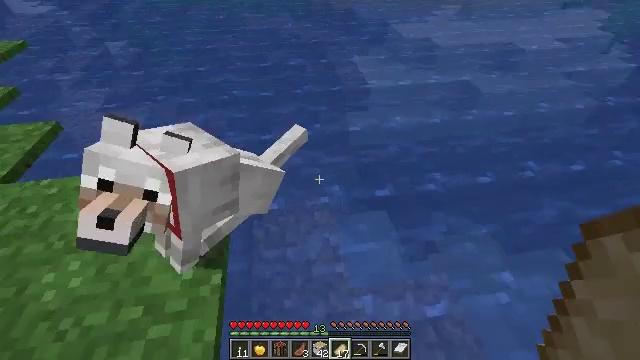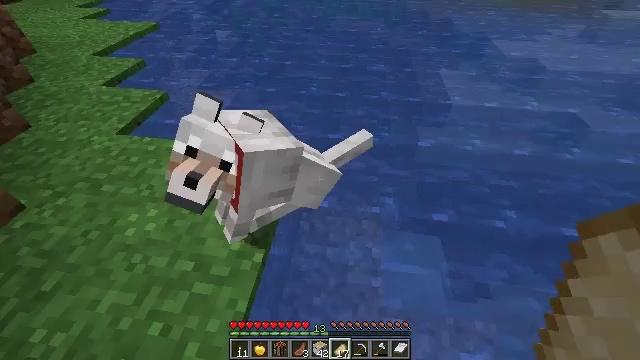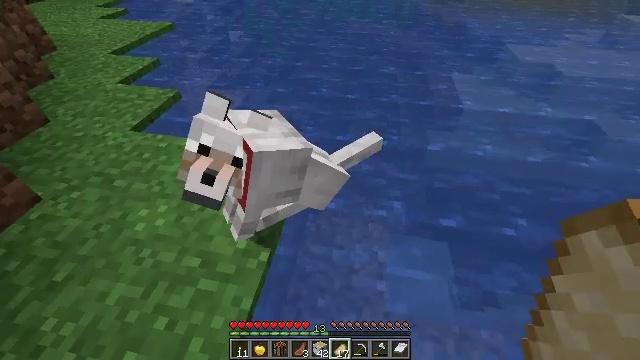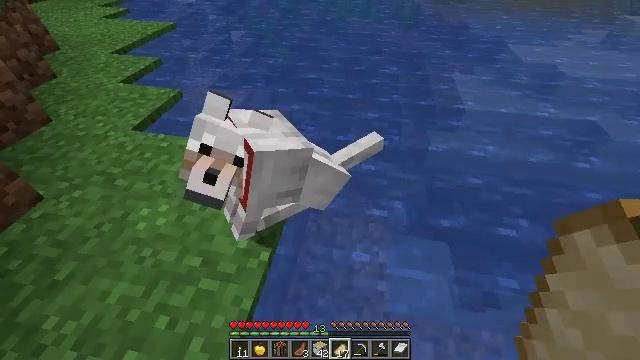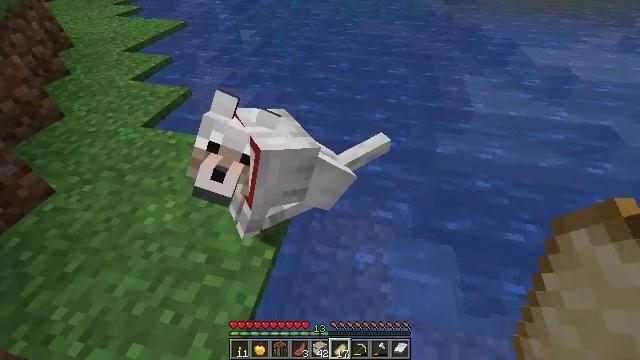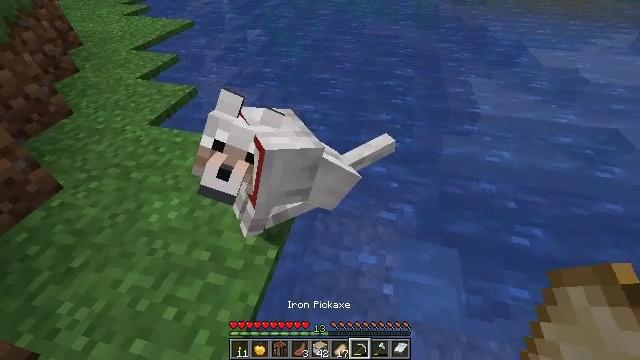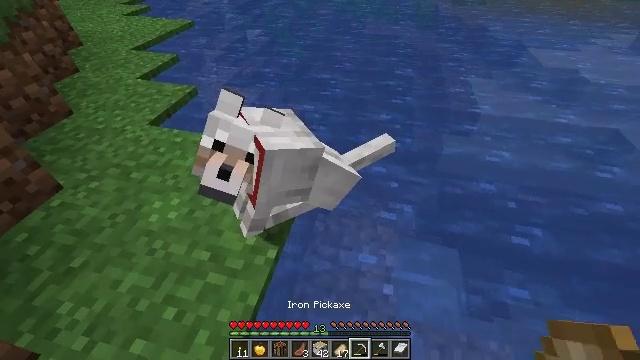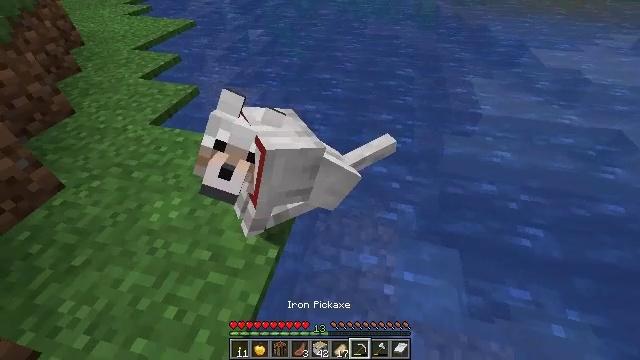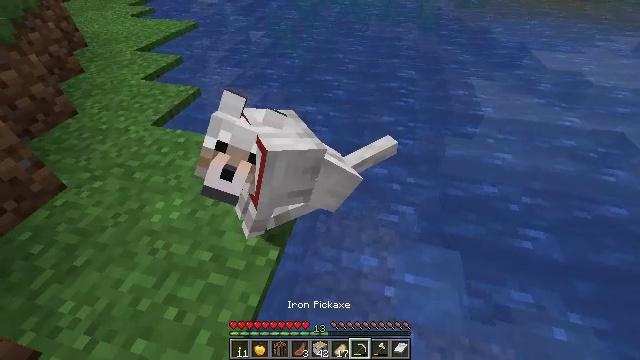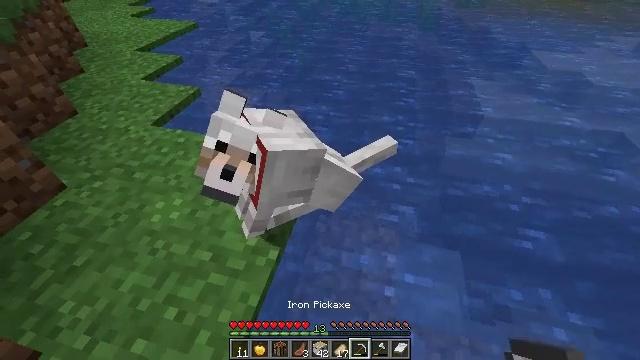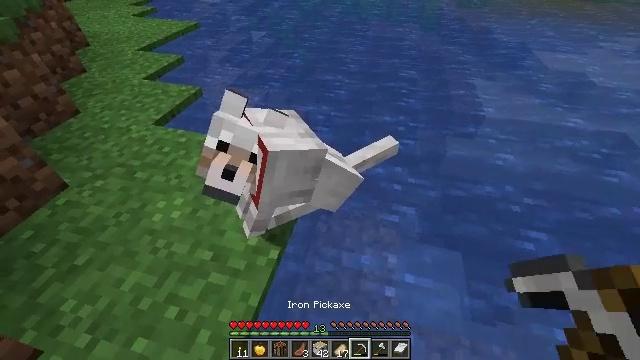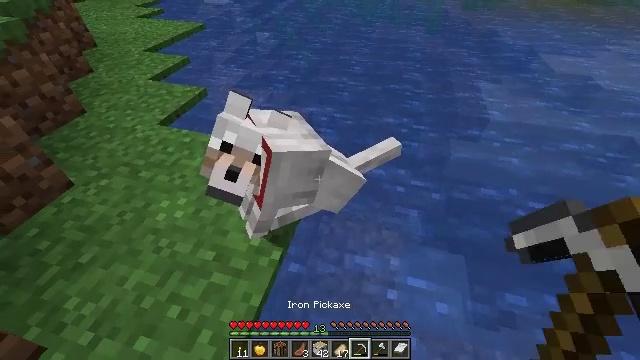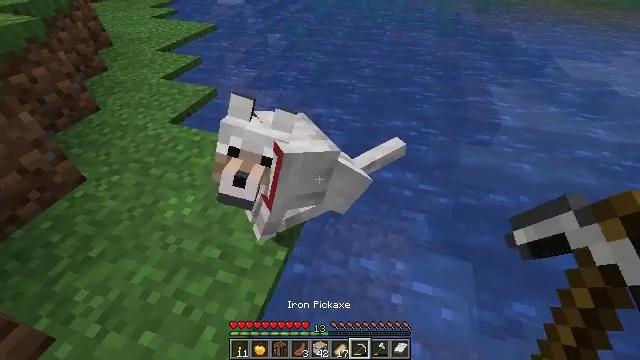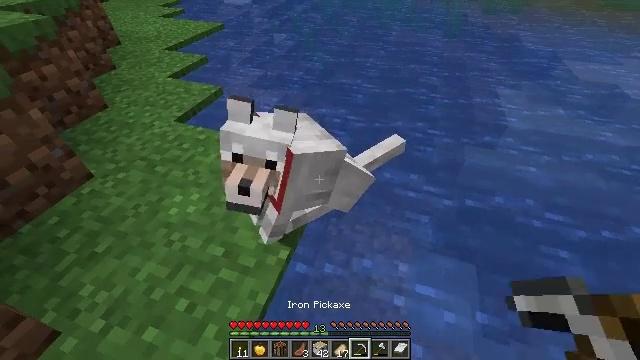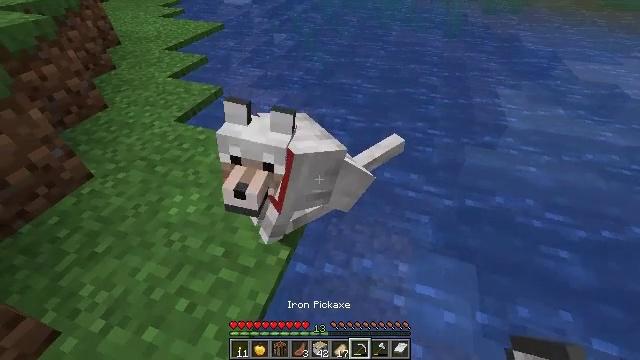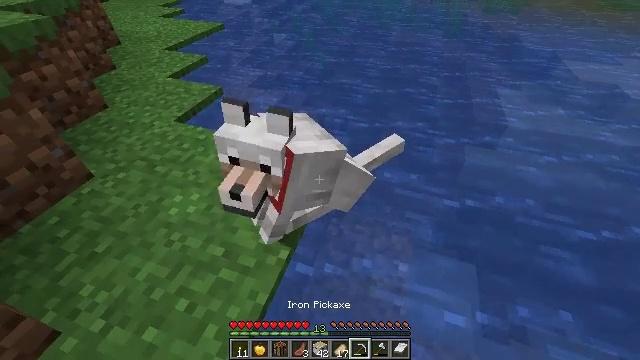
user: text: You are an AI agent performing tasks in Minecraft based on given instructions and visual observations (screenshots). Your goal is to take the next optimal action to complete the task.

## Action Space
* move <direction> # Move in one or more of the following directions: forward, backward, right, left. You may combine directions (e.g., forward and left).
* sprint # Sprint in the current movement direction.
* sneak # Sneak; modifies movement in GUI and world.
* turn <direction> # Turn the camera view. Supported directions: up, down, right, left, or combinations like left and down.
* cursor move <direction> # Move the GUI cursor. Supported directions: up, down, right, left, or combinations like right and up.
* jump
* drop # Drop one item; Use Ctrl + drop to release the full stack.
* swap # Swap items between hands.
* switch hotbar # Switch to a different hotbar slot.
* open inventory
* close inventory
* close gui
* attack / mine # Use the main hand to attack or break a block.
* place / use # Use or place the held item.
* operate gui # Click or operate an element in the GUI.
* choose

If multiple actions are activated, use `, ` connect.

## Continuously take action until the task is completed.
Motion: motion action
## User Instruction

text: Remove a birch sapling from the inventory.
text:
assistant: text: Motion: turn left
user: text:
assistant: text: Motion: turn left
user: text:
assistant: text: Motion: no_op
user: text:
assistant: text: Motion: turn left
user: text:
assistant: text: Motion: turn left
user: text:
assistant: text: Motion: no_op
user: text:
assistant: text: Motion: no_op
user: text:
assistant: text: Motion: no_op
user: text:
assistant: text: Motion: no_op
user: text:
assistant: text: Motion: no_op
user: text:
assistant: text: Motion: no_op
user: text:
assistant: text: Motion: turn left, use / place
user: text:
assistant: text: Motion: turn left, use / place
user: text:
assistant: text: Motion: use / place
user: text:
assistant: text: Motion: use / place
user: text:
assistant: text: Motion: no_op
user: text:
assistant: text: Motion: no_op
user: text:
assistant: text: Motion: no_op
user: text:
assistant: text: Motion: no_op
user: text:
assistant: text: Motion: no_op
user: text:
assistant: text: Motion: no_op
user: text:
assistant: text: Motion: no_op
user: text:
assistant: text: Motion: turn right
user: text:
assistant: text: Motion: turn right and up
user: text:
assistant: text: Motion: turn right and up
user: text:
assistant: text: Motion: turn right
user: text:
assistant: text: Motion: move forward, turn right
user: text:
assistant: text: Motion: move forward and move right, turn right
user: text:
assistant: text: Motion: move forward and move right
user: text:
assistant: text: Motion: move forward